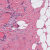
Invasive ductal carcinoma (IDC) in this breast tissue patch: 0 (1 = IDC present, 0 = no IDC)